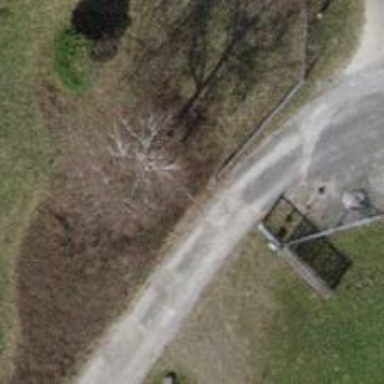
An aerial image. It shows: Gate.